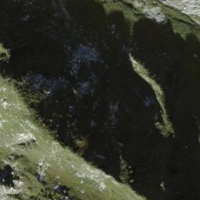
EUNIS habitat code: 41
Species observed at this site:
Campanula thyrsoides
Gymnadenia rhellicani
Campanula glomerata
Traunsteinera globosa
Dactylorhiza maculata
Zootoca vivipara
Doronicum grandiflorum
Gymnadenia conopsea
Carduelis carduelis
Astrantia major
Dianthus plumarius
Campanula barbata
Gentiana bavarica
Neottia ovata